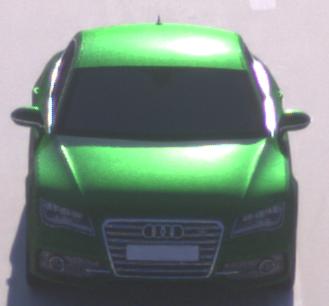
Make: Audi
Model: S7 Sportback cod
Detailed model: S7 (4G) Sportback
Model produced from: 2012/06
Model produced until: 2014/05
Doors: 5
Color: green
Road condition: dry road
Daytime: sunrise or sunset
Contrast: medium contrast